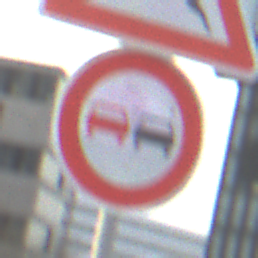
Verkehrszeichen: Ueberholverbot
Zusatzzeichen oben: WildwechselRechts
Umgebung: Outdoor, Urban
Tageszeit: SunriseSunset
Wetter: PartlyCloudy
Licht: Natural
Jahreszeit: NotSpecified
Kontrast: LowContrast